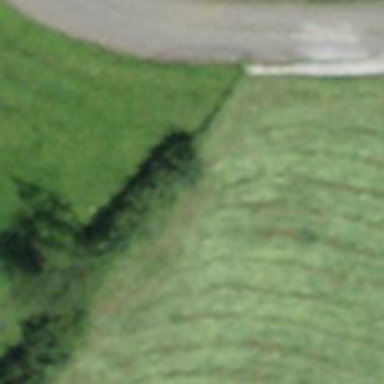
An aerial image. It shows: Hedge acting as barrier.